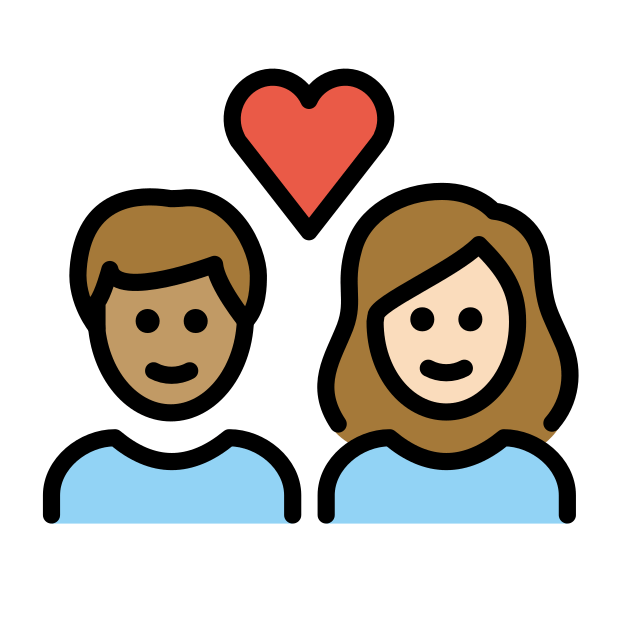
couple with heart: woman, man, medium skin tone, light skin tone